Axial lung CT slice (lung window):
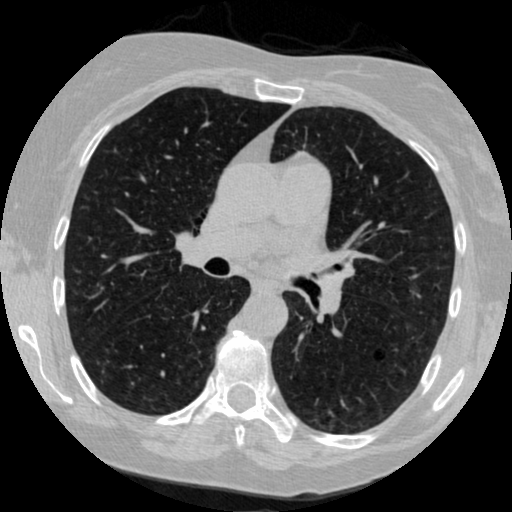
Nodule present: no